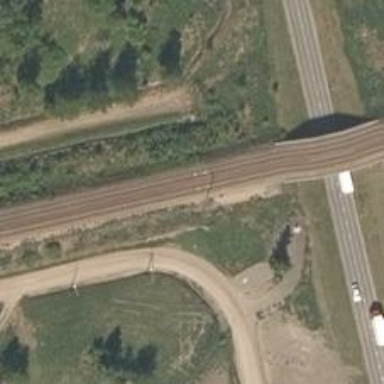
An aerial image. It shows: Continuous rail railway with electrified contact line.